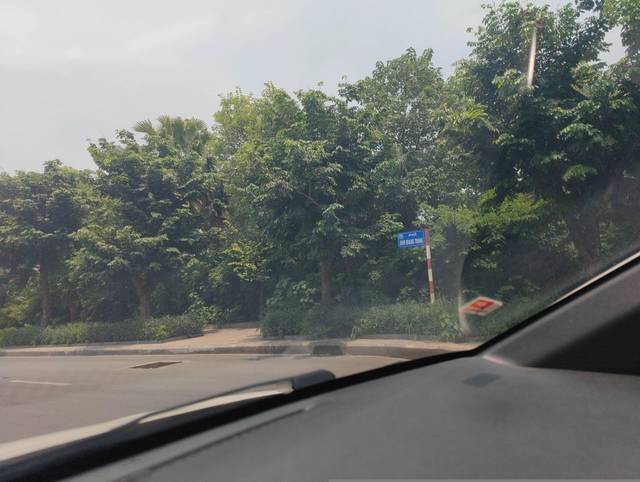
Region: Vietnam
Coordinates: 21.029, 105.898